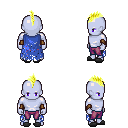
a pixel art fantasy rpg character, male body template, dark elf, purple skin, blue tattered cape, magenta pants, gold mohawk hairstyle, cloth bracers, gray slippers, four views (front, back, left, right), 2x2 character sprite sheet, small pixel art, hard edges, no anti-aliasing